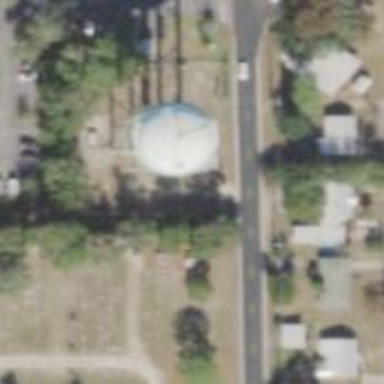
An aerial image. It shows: Water tower that is man-made.